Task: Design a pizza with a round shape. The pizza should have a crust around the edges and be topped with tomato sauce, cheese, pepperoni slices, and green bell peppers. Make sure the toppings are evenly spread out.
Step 362:
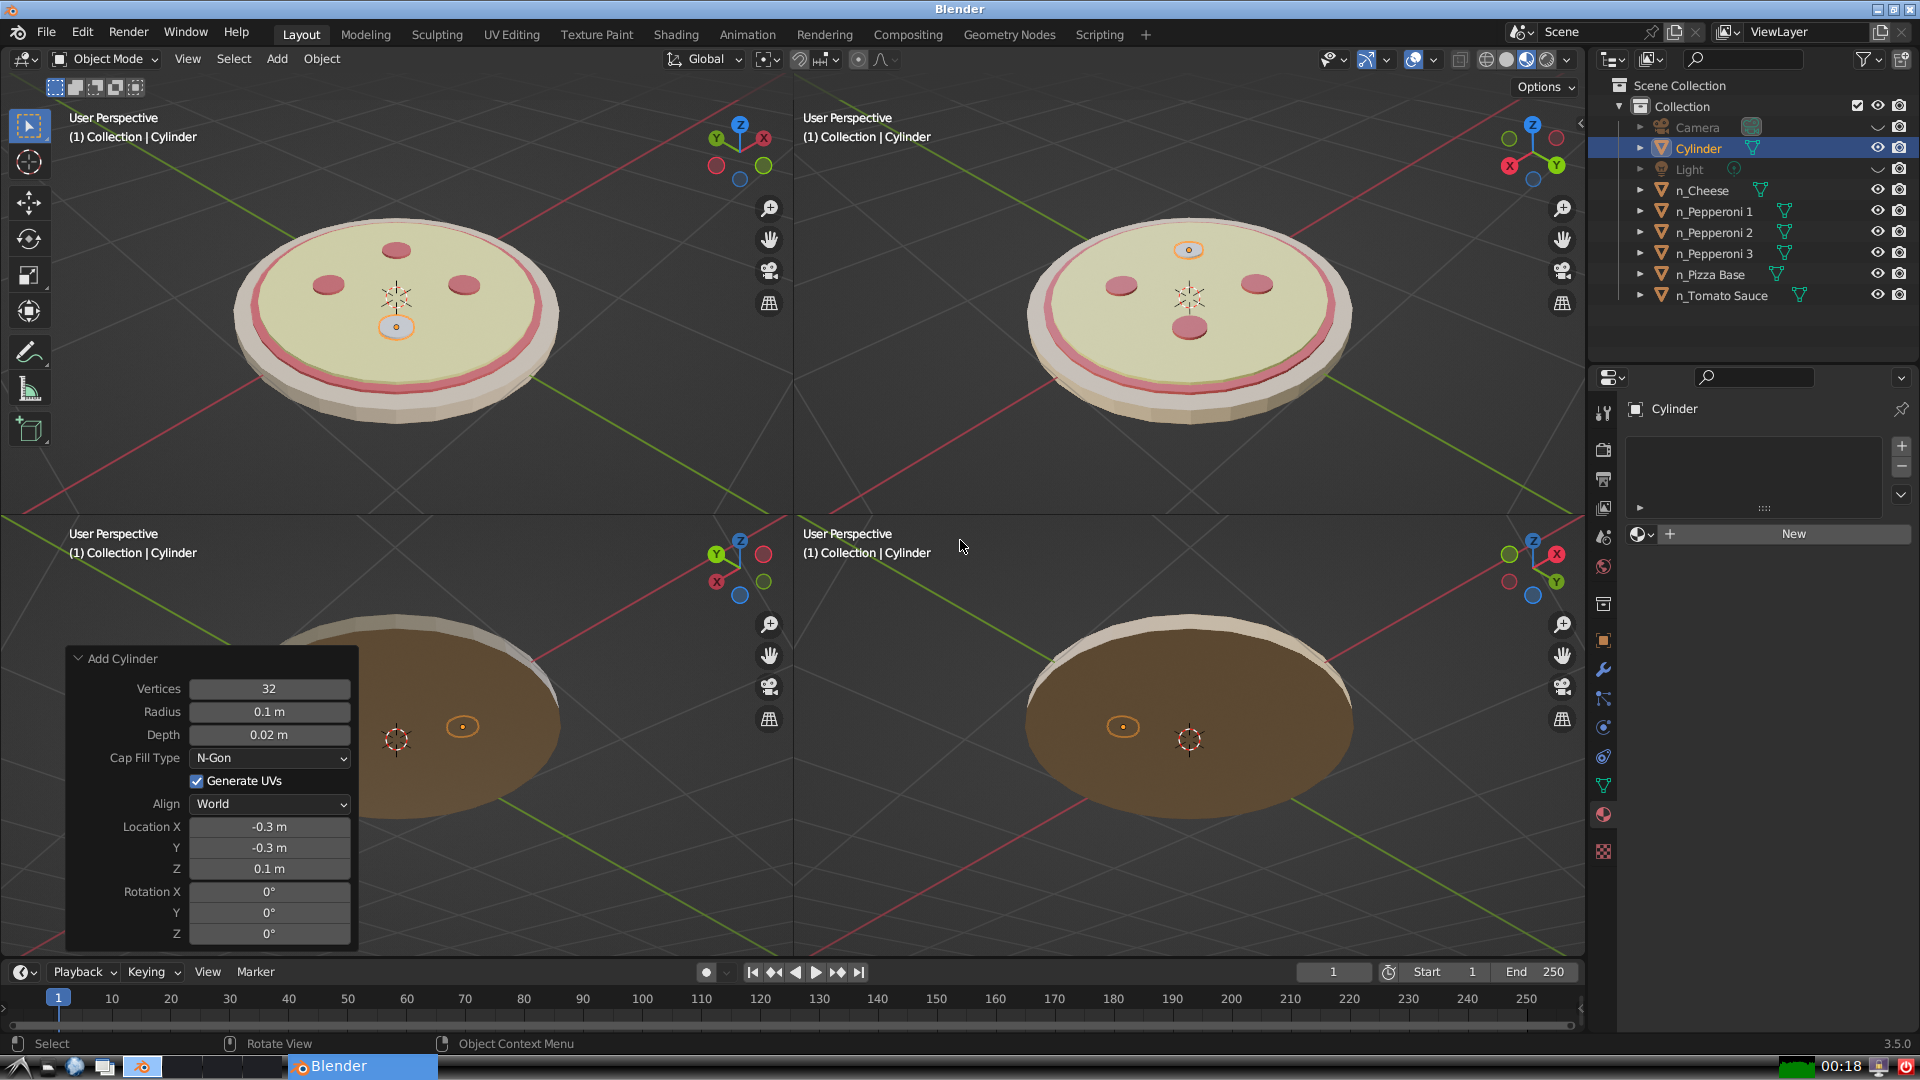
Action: {"key_press": ['Ctrl, Home']}